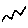
Label: zigzag